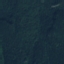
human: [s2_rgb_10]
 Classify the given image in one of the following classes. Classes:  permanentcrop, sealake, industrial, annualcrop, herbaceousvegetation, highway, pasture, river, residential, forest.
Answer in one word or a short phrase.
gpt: Forest